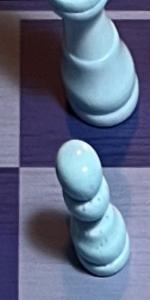
Label: Pawn_White